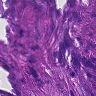
Metastatic tissue present: no